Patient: sex M, age 75
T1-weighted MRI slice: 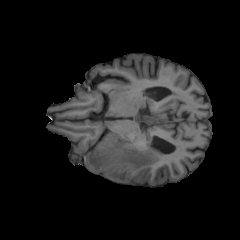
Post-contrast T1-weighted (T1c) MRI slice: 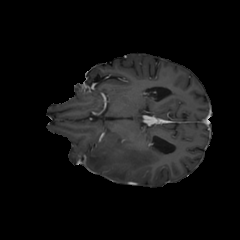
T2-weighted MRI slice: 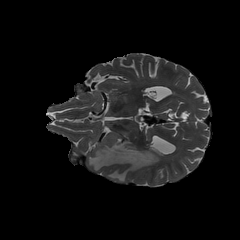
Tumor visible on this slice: yes
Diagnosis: Glioblastoma, IDH-wildtype
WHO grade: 4